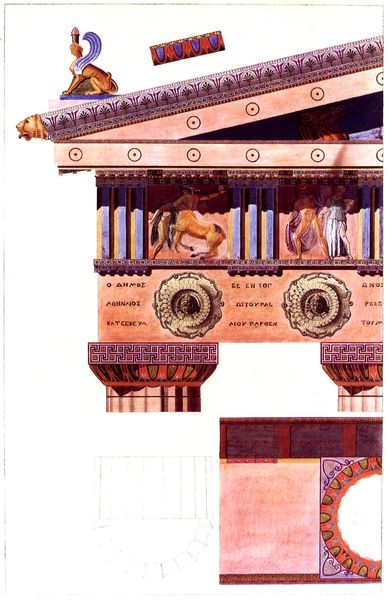
Titel: Kolorierte Ansicht des Gebälks am Parthenon
Künstler: Gottfried Semper
Schlagwörter: blau, menschen, ausschnitt, säule, säulen, weiss, zeichnung, dach, gebäude, haus, rot, architektur, figur, rosa, kreis, pferd, reiter, rund, farbig, schrift, farbe, lila, violett, figuren, detail, inschrift, ornamente, pink, archtektur, seite, text, rom, china, fries, sims, rosette, seitenschiff, griechisch, zentaur, plan, tempel, löwe, römisch, sphinx, ägypten, riss, maßstab, lowe, spinx, römishc, oenament